Question: I am not really sure how to translate this to groovy syntax.
Have checked this <URL> page already.
Thanks!
'''
TrustManager[] trustAllCerts = new TrustManager[] {
new X509TrustManager() {
public java.security.cert.X509Certificate[] getAcceptedIssuers() {
return null;
}
public void checkClientTrusted(X509Certificate[] certs, String authType) { }
public void checkServerTrusted(X509Certificate[] certs, String authType) { }
}
};
'''

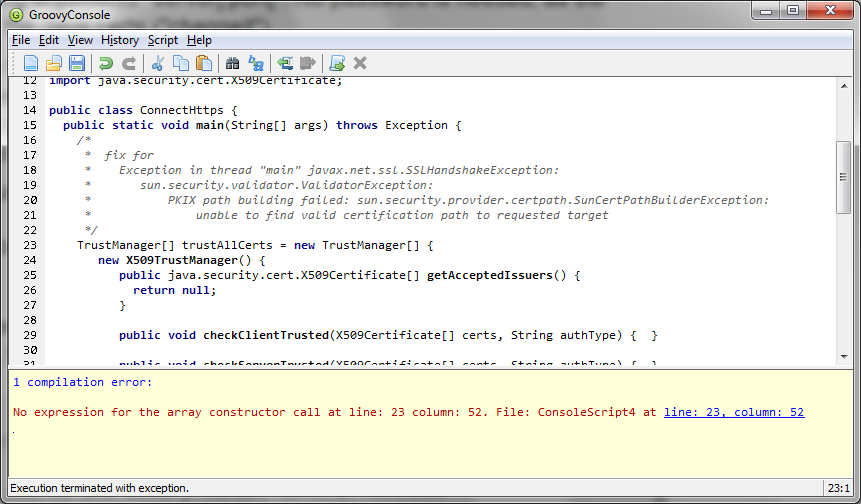
Answer: The following should work:
'''
import java.security.cert.*
import javax.net.ssl.*
TrustManager[] trustAllCerts = [
[ getAcceptedIssuers: { -> null },
checkClientTrusted: { X509Certificate[] certs, String authType -> },
checkServerTrusted: { X509Certificate[] certs, String authType -> } ] as X509TrustManager
]
'''